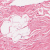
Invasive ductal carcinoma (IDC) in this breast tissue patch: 0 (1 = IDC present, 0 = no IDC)